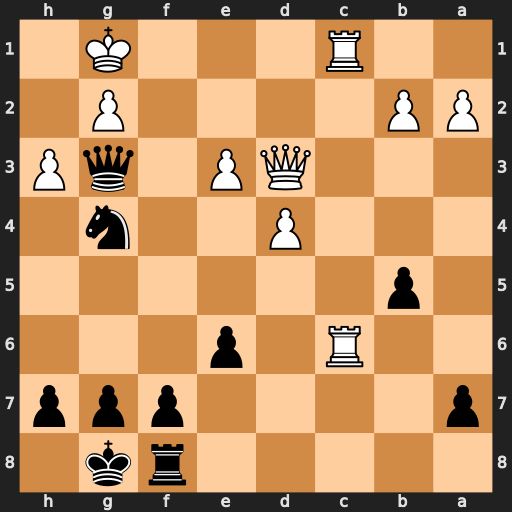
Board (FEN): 5rk1/p4ppp/2R1p3/1p6/3P2n1/3QP1qP/PP4P1/2R3K1
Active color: b
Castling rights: -
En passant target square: -
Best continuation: Qh2+ Kf1 Qh1+ Ke2 Qxg2+